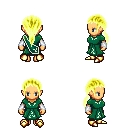
a pixel art fantasy rpg character, female body template, human, tanned skin, sash dress, red pants, gold ponytail hairstyle, white cloth bracers, gold boots, four views (front, back, left, right), 2x2 character sprite sheet, small pixel art, hard edges, no anti-aliasing